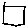
Label: square